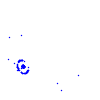
Particle: proton